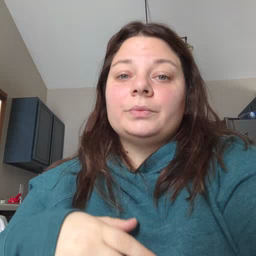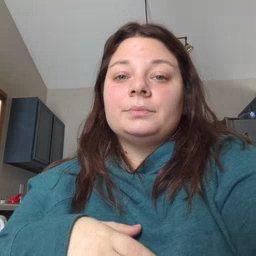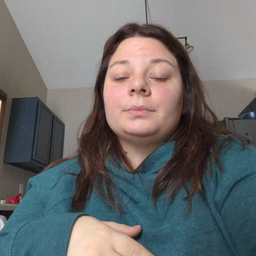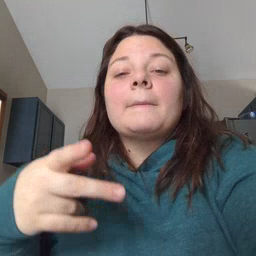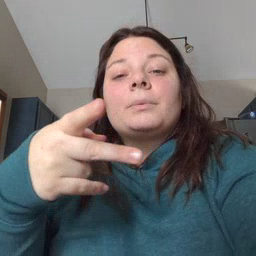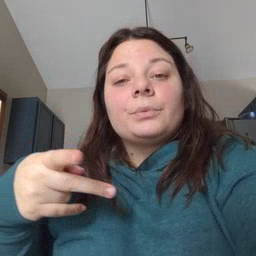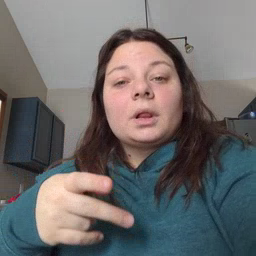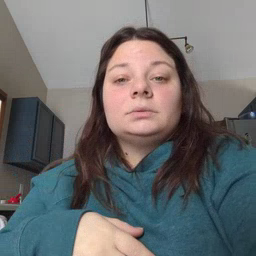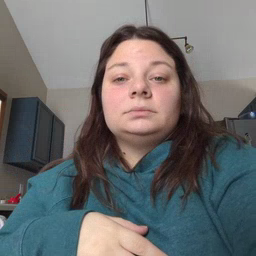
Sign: pool